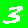
Digit: 3